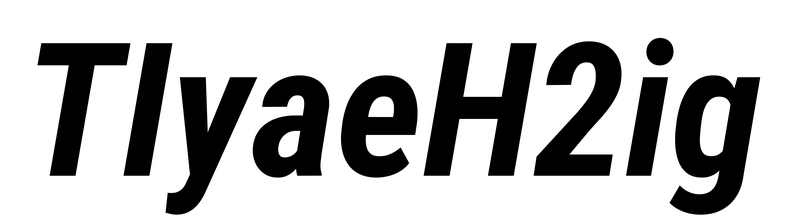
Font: Roboto-Italic_Condensed_Bold_Italic